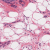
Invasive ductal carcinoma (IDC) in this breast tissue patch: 0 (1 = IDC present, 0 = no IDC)